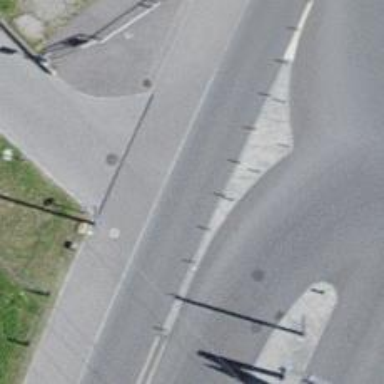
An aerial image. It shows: Secondary link road with asphalt surface and no sidewalk.